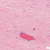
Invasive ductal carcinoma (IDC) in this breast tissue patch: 0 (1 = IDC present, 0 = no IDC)